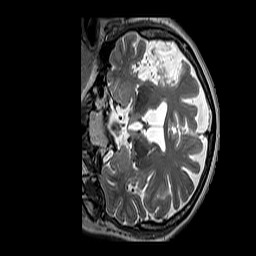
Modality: T2w
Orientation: coronal
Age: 68
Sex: female
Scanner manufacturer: siemens
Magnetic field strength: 3 T
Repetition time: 3.2 s
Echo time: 0.212 s